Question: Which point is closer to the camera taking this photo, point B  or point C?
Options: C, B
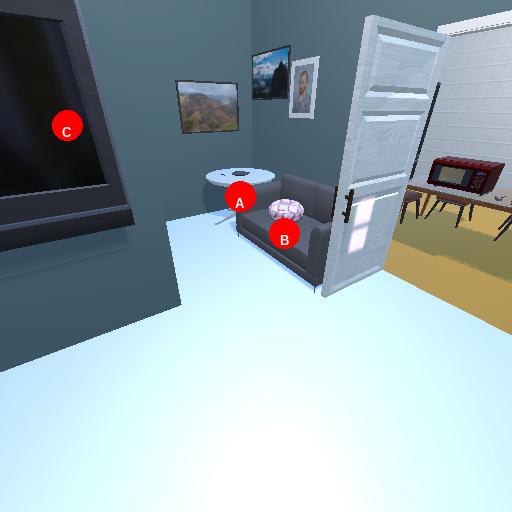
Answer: C